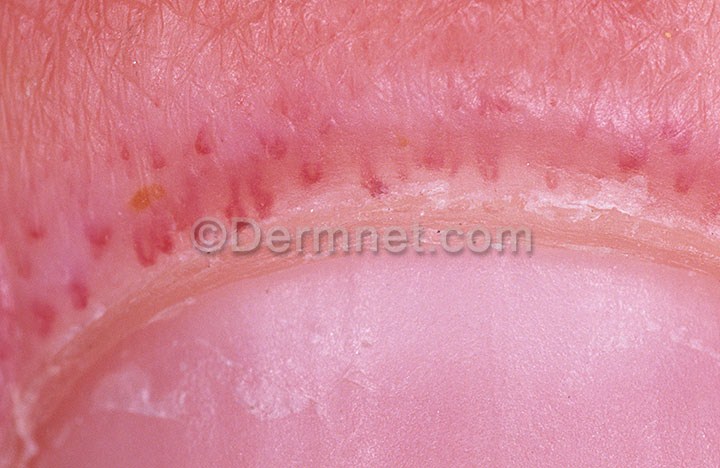
Disease: Lupus and other Connective Tissue diseases